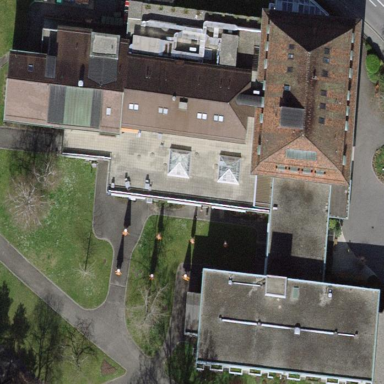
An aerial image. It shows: Building.